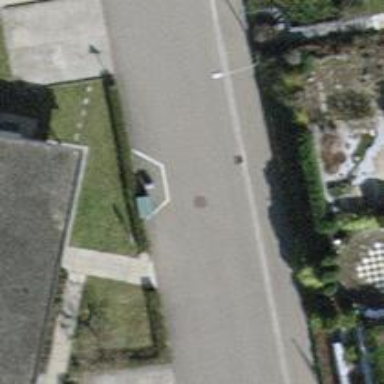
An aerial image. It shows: Chicane for traffic calming.